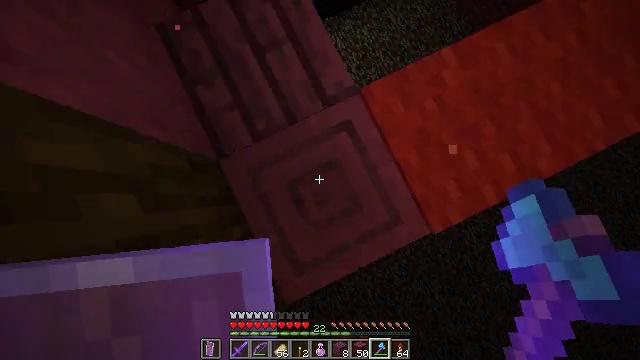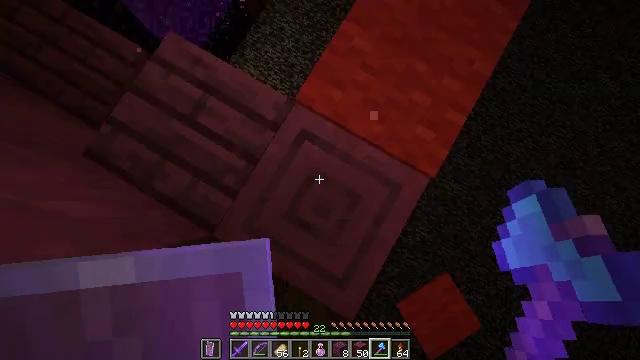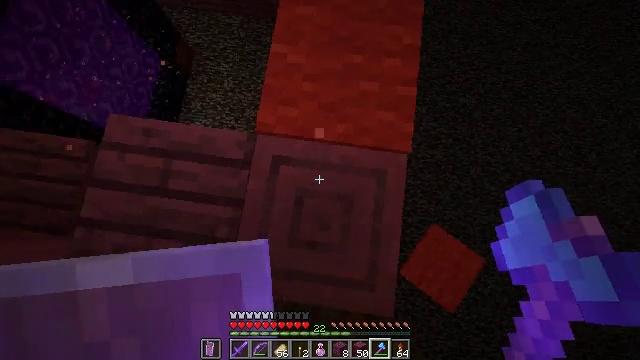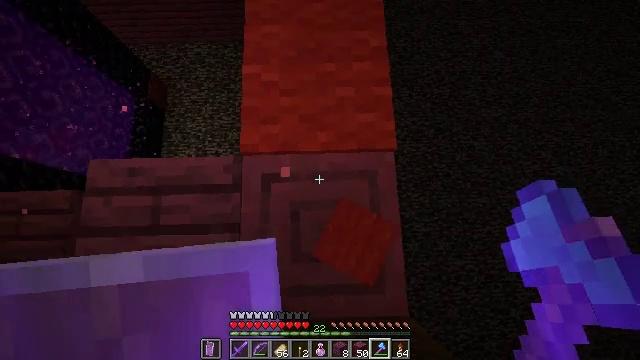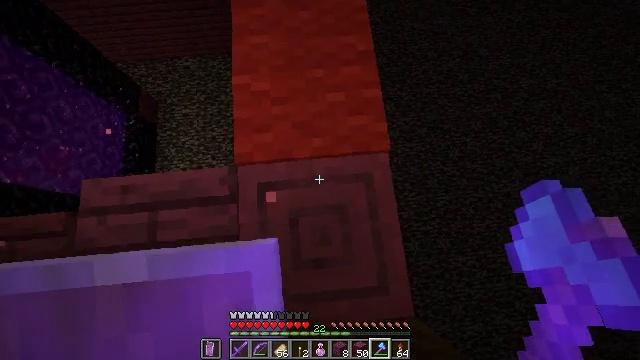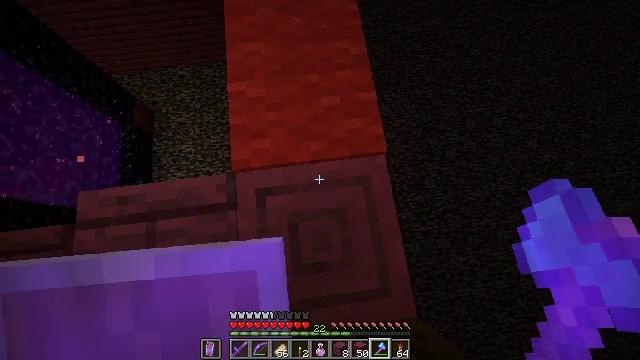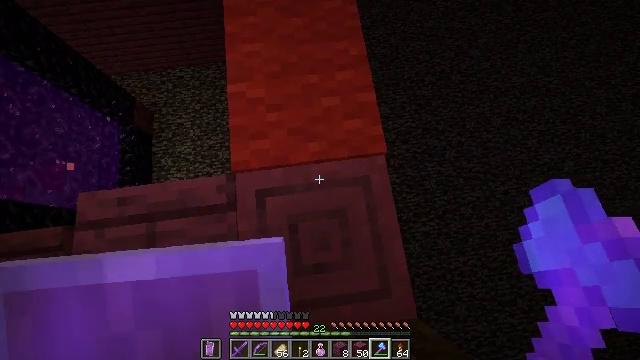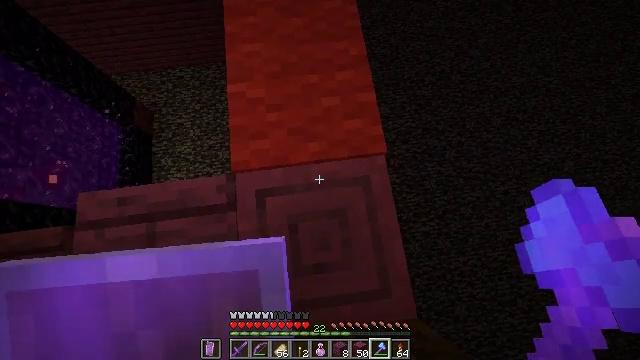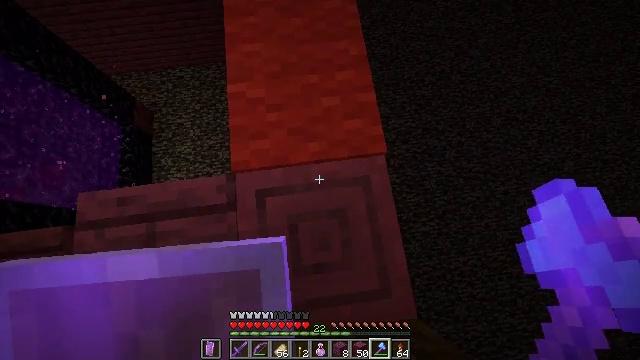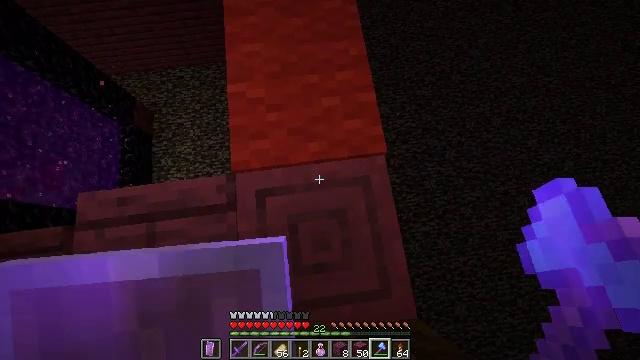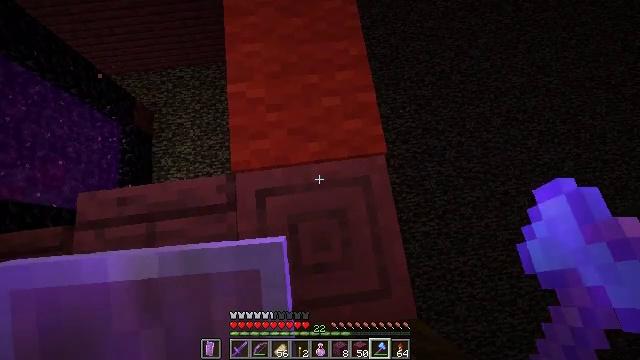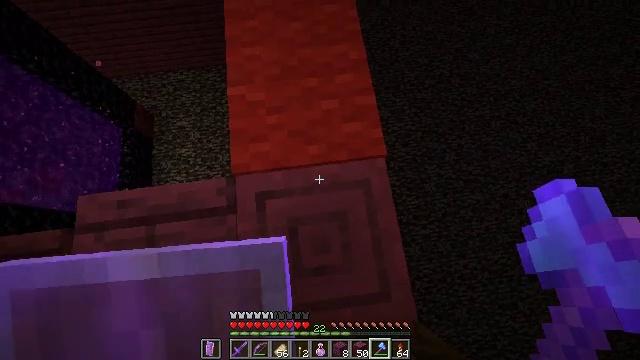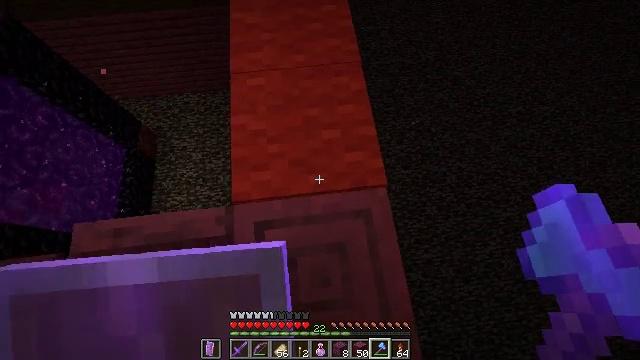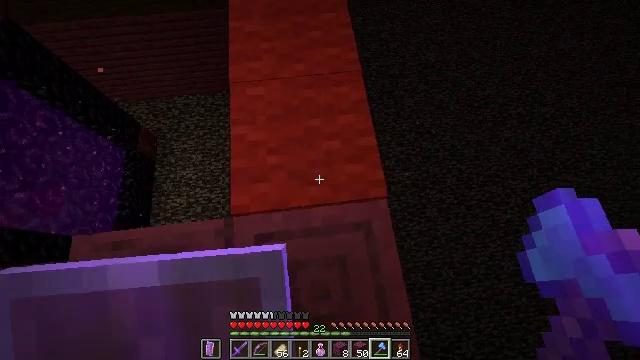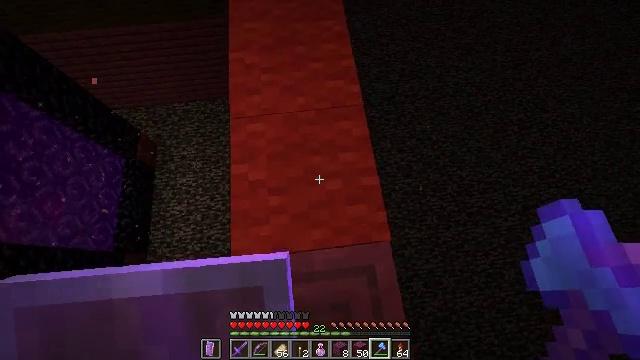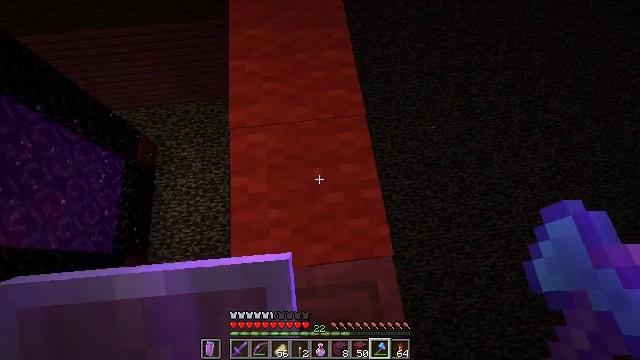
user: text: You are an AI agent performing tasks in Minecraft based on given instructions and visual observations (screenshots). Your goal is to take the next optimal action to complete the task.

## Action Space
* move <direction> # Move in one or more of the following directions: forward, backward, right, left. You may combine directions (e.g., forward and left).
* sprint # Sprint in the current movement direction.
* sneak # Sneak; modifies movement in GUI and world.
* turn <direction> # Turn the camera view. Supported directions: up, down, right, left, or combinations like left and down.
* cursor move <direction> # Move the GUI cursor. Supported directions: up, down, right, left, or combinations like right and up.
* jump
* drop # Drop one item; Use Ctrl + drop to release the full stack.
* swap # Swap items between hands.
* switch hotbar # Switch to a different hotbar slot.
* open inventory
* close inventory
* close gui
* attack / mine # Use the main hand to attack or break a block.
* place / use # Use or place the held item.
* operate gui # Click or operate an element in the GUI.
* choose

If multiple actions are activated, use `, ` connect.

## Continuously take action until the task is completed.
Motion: motion action
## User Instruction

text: Attack the red carpet to pick it up.
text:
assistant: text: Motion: turn right and up
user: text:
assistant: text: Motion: turn right and up
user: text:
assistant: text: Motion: turn right and up
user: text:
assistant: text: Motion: turn right and up
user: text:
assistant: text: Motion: turn right
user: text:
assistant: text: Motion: no_op
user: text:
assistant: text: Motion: no_op
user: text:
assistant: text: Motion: no_op
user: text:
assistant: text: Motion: no_op
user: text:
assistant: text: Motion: no_op
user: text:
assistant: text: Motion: no_op
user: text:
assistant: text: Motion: move forward, turn up
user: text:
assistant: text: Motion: move forward
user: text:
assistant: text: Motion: move forward
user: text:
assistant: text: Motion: move forward
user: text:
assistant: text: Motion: turn left and down
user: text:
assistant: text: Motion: turn down
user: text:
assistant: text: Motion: no_op
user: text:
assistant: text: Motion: turn down
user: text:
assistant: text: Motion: no_op
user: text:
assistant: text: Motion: no_op
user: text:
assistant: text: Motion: turn down
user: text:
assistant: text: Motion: no_op
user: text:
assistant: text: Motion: attack / mine
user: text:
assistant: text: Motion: attack / mine
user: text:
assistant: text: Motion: attack / mine
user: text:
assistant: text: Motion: attack / mine
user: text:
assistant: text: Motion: no_op
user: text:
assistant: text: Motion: no_op
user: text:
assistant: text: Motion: no_op